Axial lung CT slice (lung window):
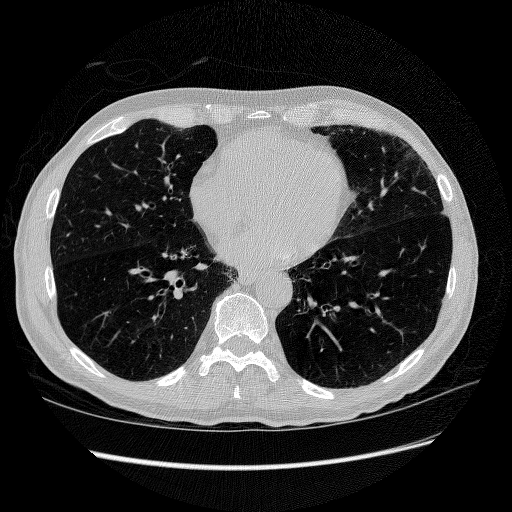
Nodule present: no